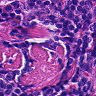
Metastatic tissue present: no